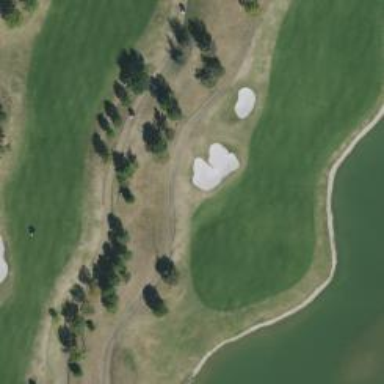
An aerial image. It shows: Golf hole.